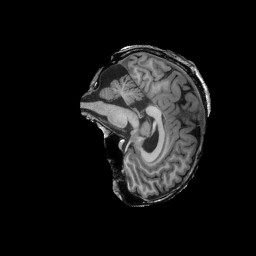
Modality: T1w
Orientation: sagittal
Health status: ill
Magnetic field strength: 3 T